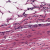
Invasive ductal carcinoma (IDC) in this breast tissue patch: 0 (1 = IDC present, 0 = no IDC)